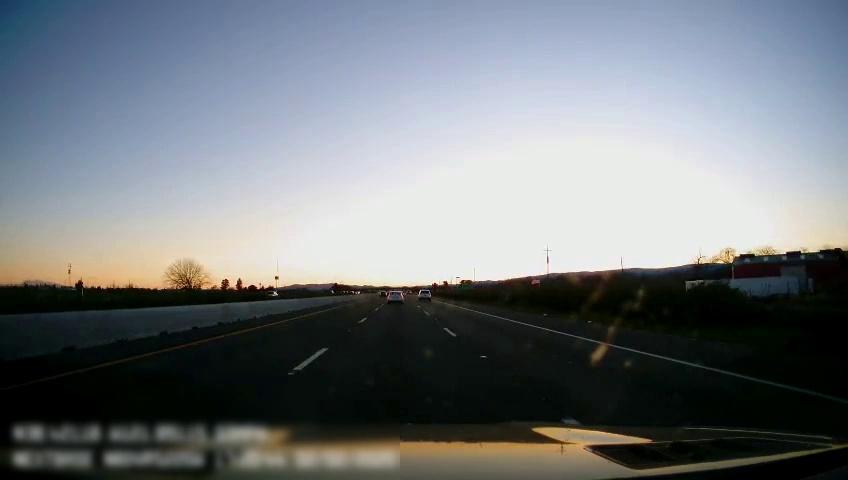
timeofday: Day
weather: Sunny
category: Drivable Space
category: Vehicles | Car
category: Vehicles | SUV
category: Vehicles | Car
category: Lanes | Current Lane
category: Lanes | Current Lane
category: Lanes | Alternate Lane
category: Lanes | Alternate Lane
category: Traffic | Signs